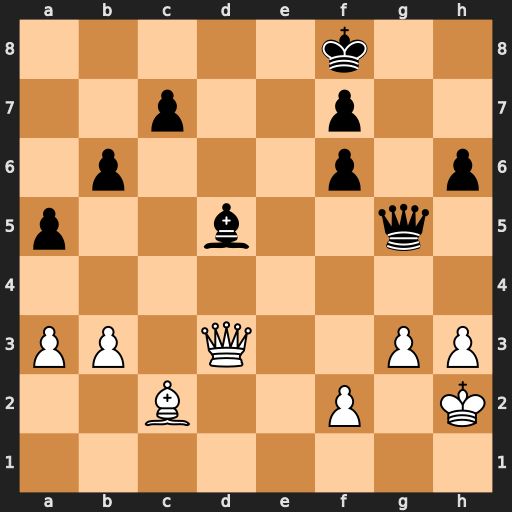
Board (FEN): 5k2/2p2p2/1p3p1p/p2b2q1/8/PP1Q2PP/2B2P1K/8
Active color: w
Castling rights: -
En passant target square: -
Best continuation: f4 Qg6 f5 Qg5 Qxd5